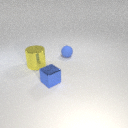
small blue metal cube in front of small blue rubber sphere